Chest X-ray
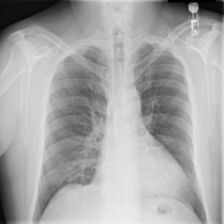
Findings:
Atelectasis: negative
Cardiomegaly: negative
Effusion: negative
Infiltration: negative
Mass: negative
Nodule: negative
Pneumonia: negative
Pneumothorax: negative
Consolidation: negative
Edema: negative
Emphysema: negative
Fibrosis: negative
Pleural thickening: negative
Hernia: negative